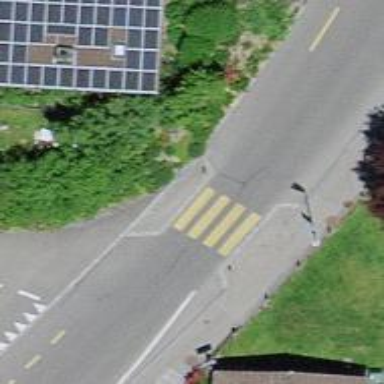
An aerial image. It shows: Zebra crossing on the road.